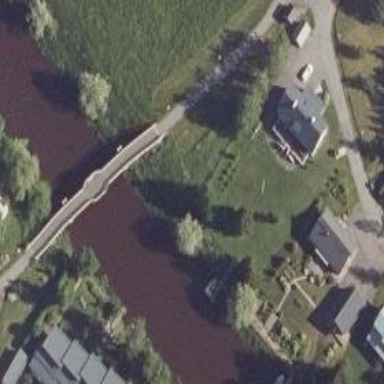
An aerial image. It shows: Bridge over cycleway.